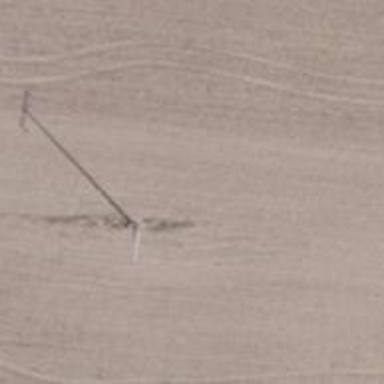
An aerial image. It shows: Power pole.